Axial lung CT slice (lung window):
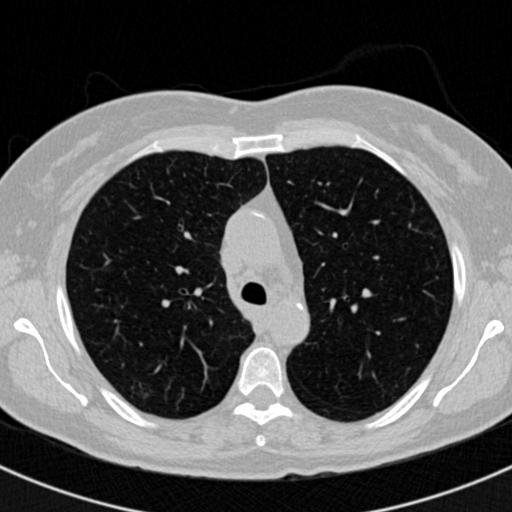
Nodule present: no